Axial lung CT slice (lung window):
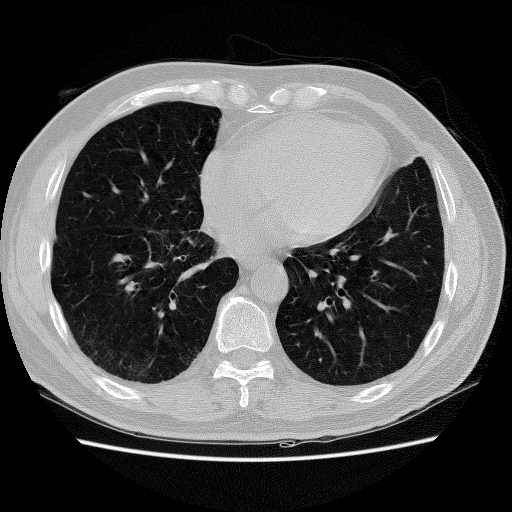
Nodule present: no